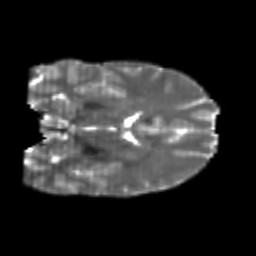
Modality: T2w
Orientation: coronal
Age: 22
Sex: male
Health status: healthy
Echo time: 0.074 s